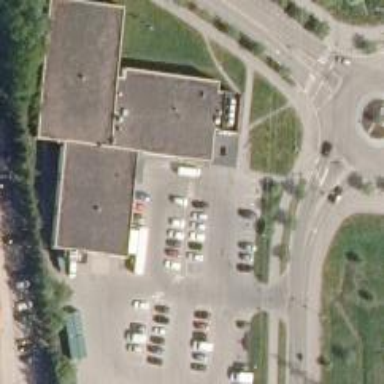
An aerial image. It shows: Convenience shop.